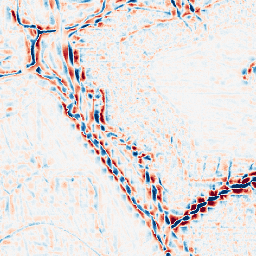
Category: wavelet
Decomposition family: wavelet_biorthogonal
Decomposition parameters: wavelet: bior2.4
level: 3
Upsampling method: regularized
Upsampling parameters: scale: 4
lambda_reg: 0.01
Upsampling scale: 4